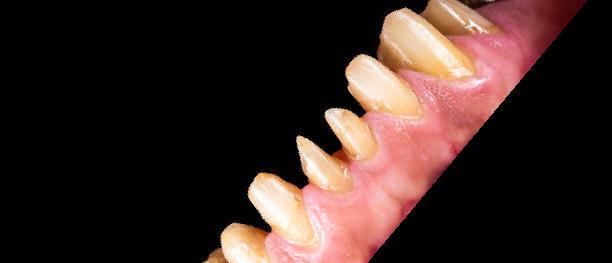
Condition: Calculus